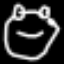
Label: frog